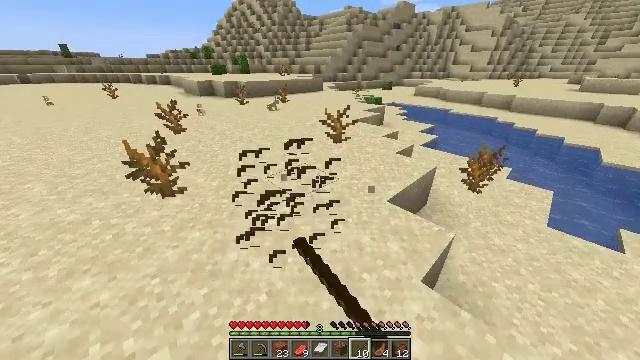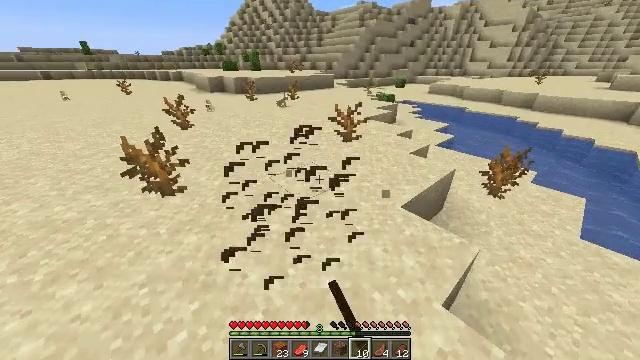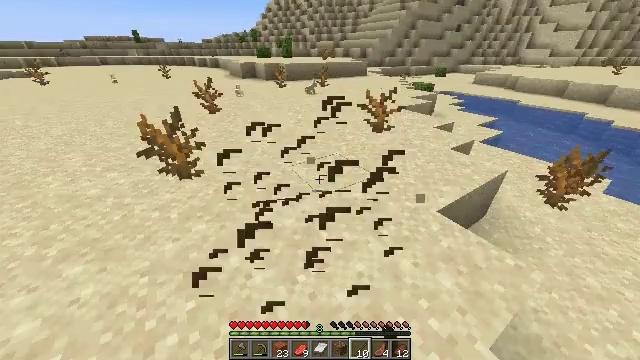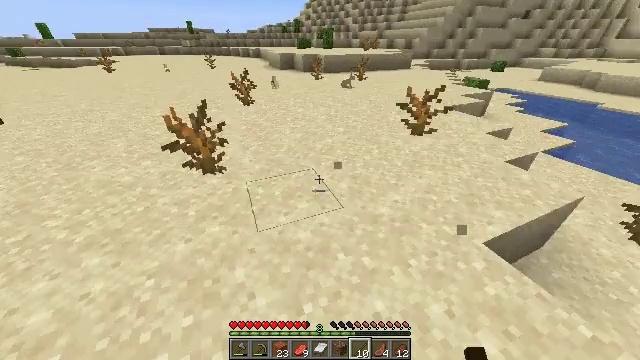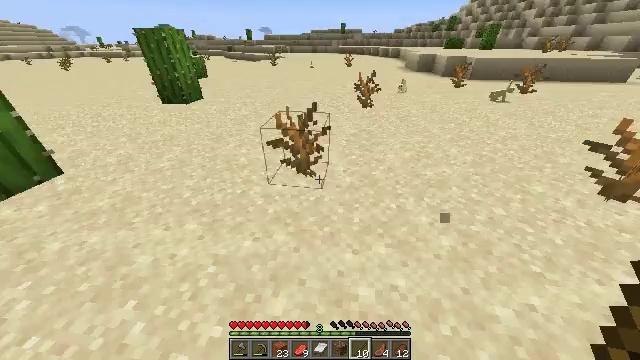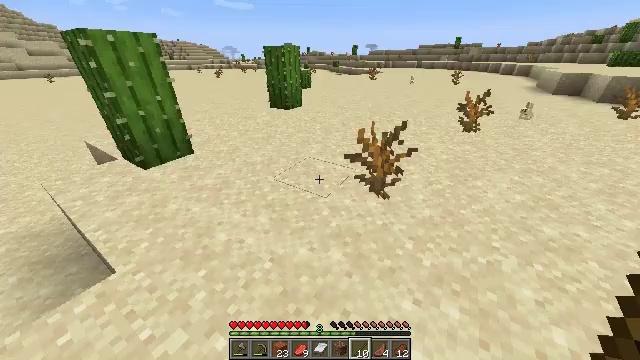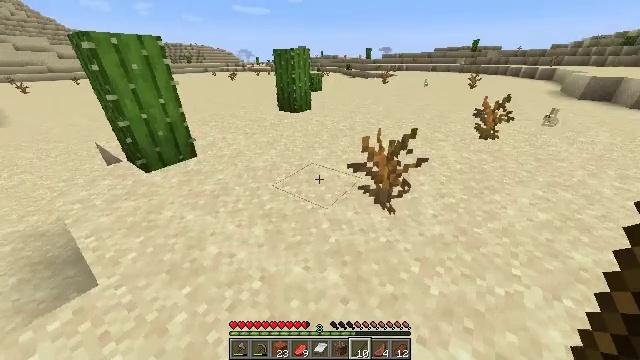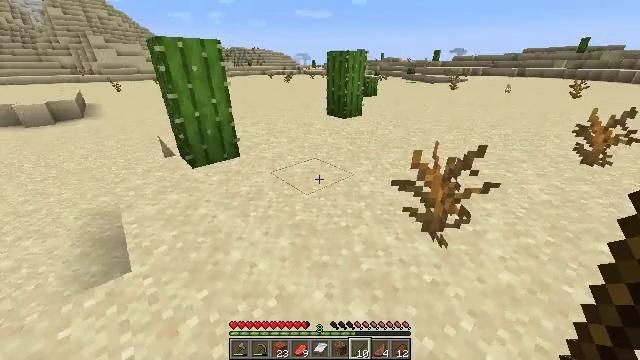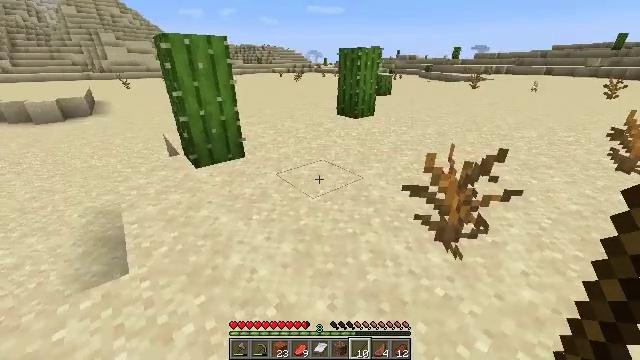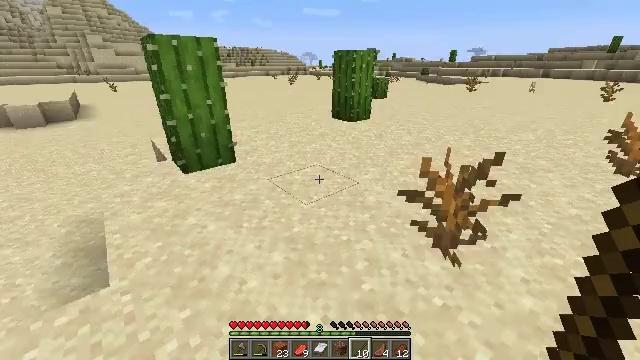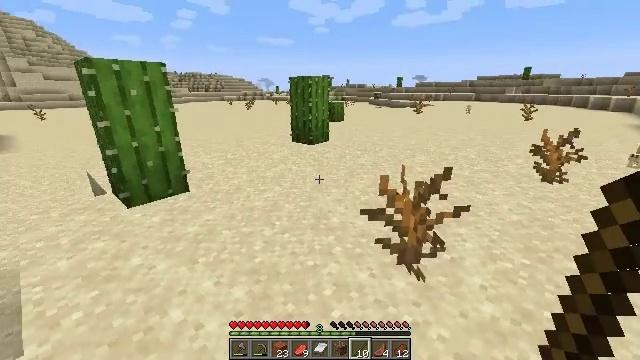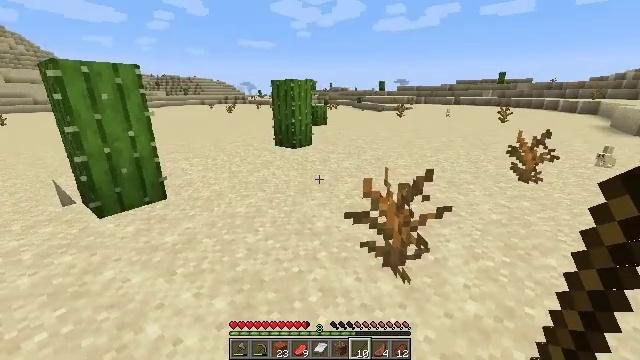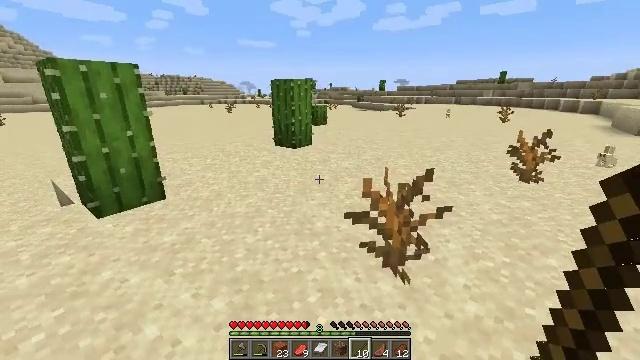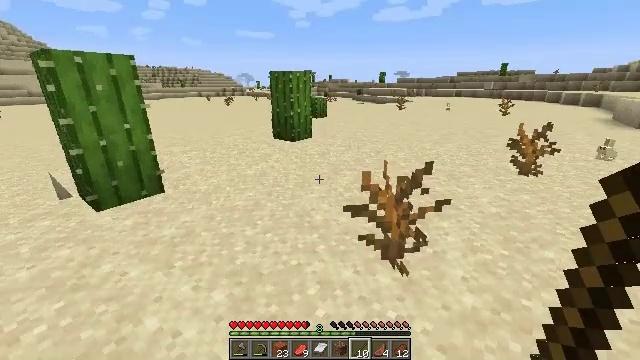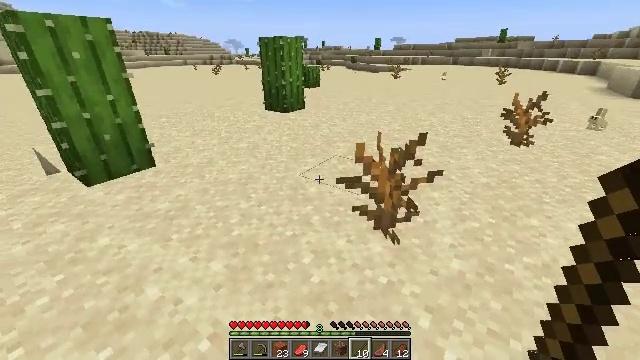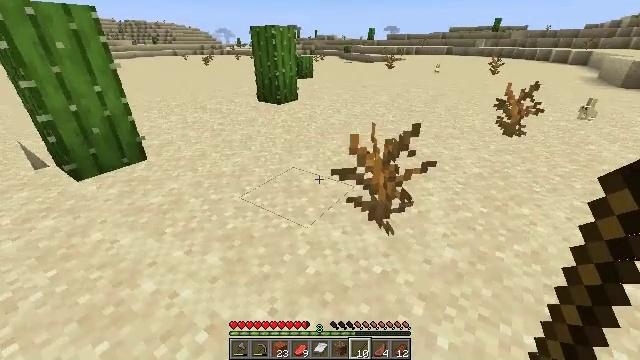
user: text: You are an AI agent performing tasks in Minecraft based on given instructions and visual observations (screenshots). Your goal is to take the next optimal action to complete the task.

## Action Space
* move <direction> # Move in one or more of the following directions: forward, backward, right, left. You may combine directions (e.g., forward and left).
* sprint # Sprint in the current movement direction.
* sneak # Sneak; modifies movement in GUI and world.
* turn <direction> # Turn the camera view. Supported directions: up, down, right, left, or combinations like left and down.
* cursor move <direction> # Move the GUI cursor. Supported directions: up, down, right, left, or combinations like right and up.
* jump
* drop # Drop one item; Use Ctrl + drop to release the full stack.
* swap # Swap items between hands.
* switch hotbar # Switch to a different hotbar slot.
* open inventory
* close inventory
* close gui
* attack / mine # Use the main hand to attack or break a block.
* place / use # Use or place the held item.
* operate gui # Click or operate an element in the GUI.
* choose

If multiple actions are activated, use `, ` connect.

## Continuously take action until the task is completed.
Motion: motion action
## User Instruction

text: Break the dead bush for sticks.
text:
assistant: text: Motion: move forward, turn left
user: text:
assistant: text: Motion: move forward, turn left and down
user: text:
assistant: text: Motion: move forward, turn left and down
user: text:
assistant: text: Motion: move forward, turn left
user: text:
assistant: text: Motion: move forward, turn left and up
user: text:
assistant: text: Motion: turn left
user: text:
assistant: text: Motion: turn left and up
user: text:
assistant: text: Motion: turn left
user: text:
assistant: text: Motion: turn right and up
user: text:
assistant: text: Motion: turn right and up
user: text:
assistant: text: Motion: turn right
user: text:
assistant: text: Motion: no_op
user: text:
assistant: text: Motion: turn down
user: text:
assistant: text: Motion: turn right and down
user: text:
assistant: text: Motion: turn right and down
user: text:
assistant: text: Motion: turn right, attack / mine
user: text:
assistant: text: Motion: attack / mine
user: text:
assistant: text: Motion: turn right and down, attack / mine
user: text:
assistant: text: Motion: turn right
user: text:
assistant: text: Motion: no_op
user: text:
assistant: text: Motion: attack / mine
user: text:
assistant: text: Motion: attack / mine
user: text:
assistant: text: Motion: attack / mine
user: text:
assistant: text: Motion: no_op
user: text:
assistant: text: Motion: turn right and up
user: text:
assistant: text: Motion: turn right and up
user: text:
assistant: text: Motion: move forward
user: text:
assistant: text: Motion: move forward, turn right and up
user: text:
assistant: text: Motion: move forward, turn right and up
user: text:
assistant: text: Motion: move forward, turn right and up